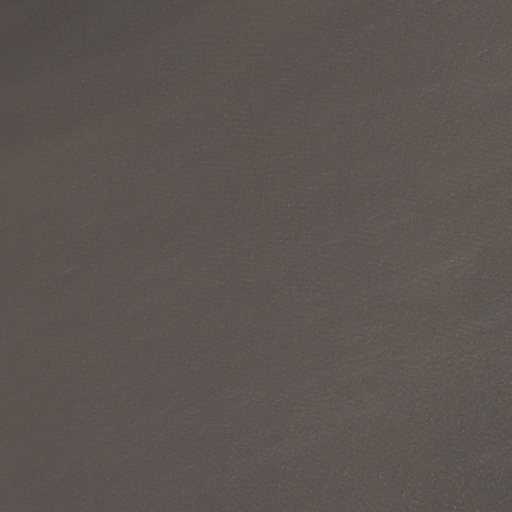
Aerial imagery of island in North Carolina named Buck Island containing only open water